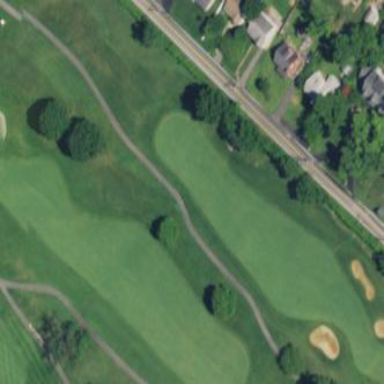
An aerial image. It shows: Grassy area designated as golf fairway.